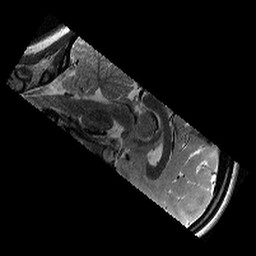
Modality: T2w
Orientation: sagittal
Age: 12
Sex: female
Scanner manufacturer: siemens
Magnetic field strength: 3 T
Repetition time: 9.23 s
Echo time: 0.067 s